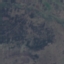
Land use / land cover class: HerbaceousVegetation